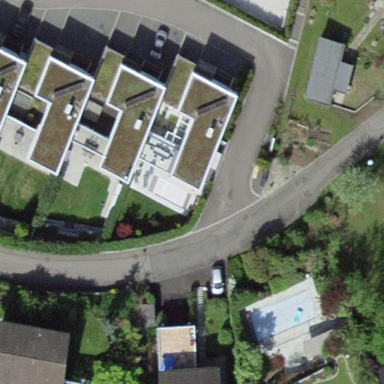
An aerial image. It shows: Terrace building.